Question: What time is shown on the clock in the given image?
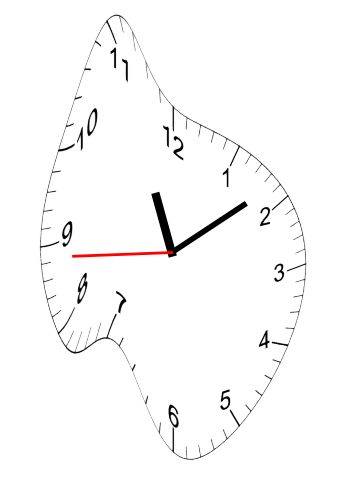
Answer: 11:08:44